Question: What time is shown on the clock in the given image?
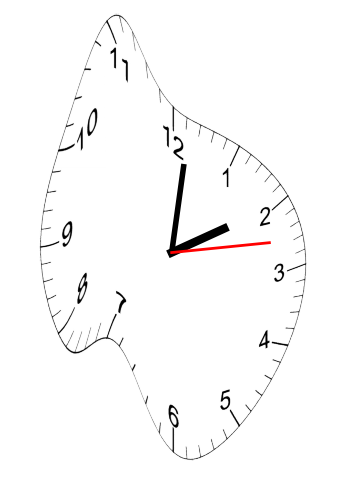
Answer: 02:01:13